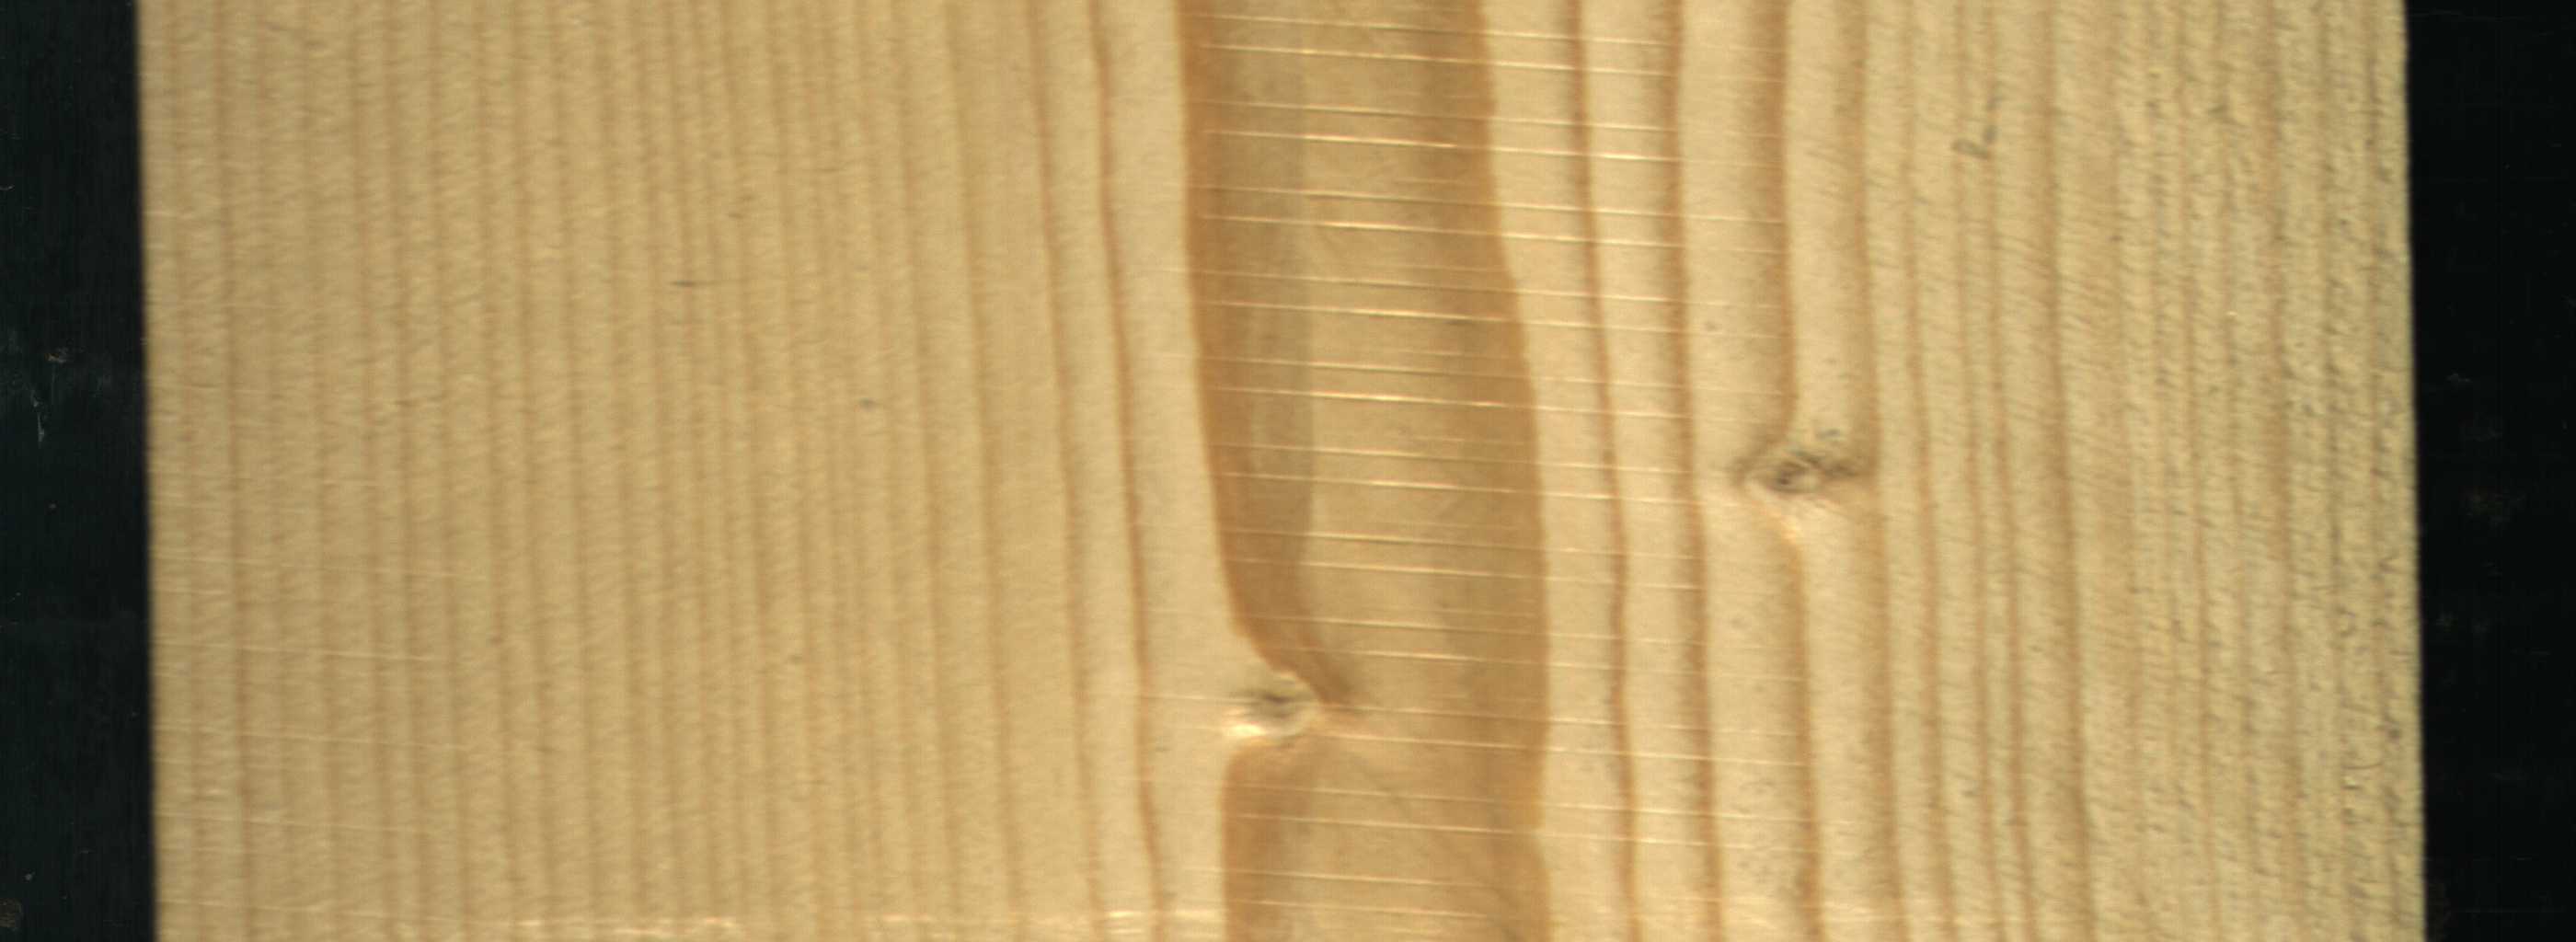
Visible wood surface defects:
Live_Knot
Live_Knot